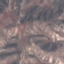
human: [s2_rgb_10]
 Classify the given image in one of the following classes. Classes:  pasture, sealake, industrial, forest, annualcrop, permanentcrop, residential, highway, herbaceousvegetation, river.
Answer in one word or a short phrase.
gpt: HerbaceousVegetation